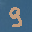
Label: 9